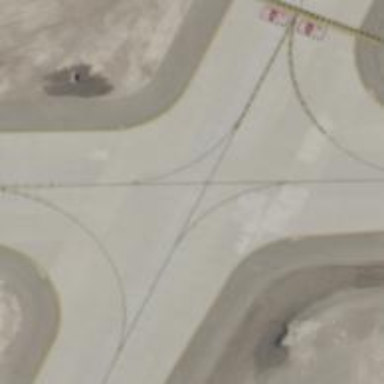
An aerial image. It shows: Image of taxiway at airport.